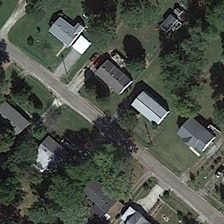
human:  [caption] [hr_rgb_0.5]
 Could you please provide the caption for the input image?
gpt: two rows of gray buildings and many green trees are in two sides of a road in a medium residential area .

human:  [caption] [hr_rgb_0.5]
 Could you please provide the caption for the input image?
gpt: two rows of gray buildings and many green trees are in two sides of a road in a medium residential area .

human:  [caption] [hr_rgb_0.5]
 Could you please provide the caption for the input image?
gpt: two rows of gray buildings and many green trees are in two sides of a road in a medium residential area .

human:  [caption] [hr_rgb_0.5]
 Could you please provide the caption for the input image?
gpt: two rows of gray buildings and many green trees are in two sides of a road in a medium residential area .

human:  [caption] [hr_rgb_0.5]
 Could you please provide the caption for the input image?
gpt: two rows of gray buildings and many green trees are in two sides of a road in a medium residential area .